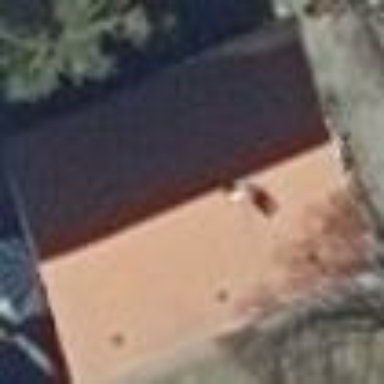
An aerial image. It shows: Building with gabled roof.